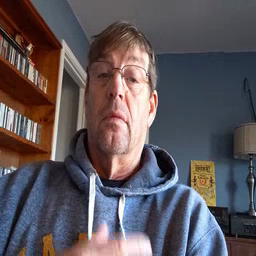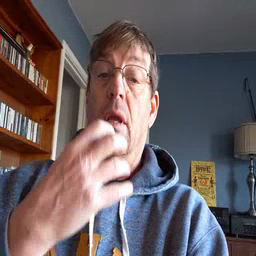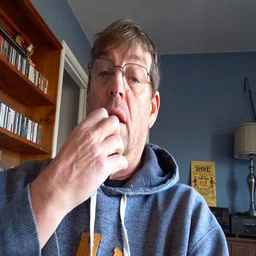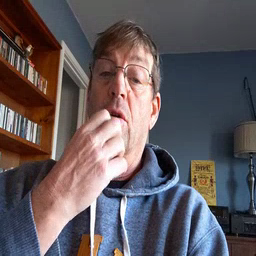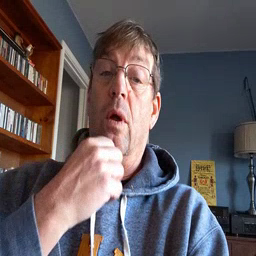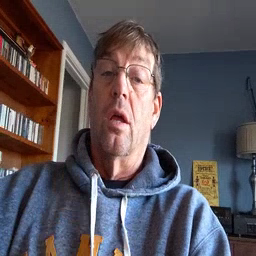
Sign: underwear